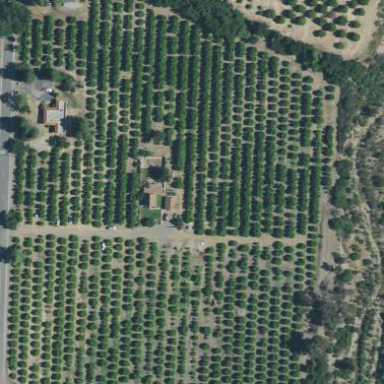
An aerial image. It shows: Orchard filled with lemon trees.